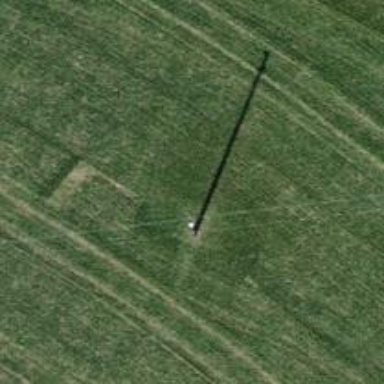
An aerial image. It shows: Power pole.